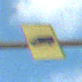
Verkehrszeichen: KFZZulaessigeGesamtmasse3Komma5TOhnePfeilsymbol
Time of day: MorningAfternoon
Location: Outdoor (Urban)
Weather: PartlyCloudy
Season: NotSpecified
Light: Natural